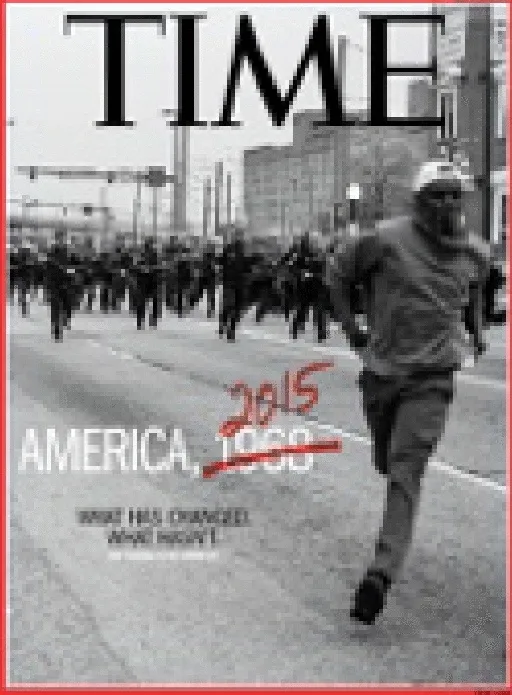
A; Time Magazine cover featured by Devin Allen who took the photography during the Baltimore protests due to the aftermath of Freddie Gray's death.
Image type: medical_photograph (skin_photograph)